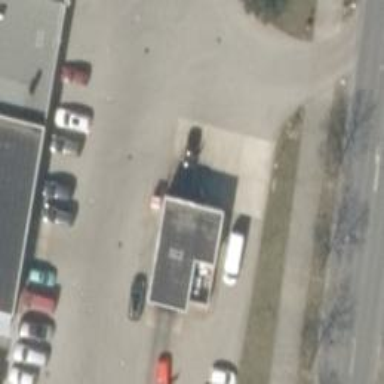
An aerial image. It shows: Car wash facility.